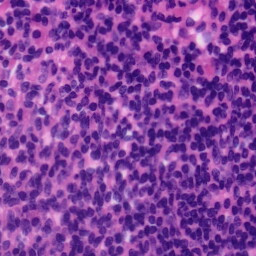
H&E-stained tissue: Tonsil